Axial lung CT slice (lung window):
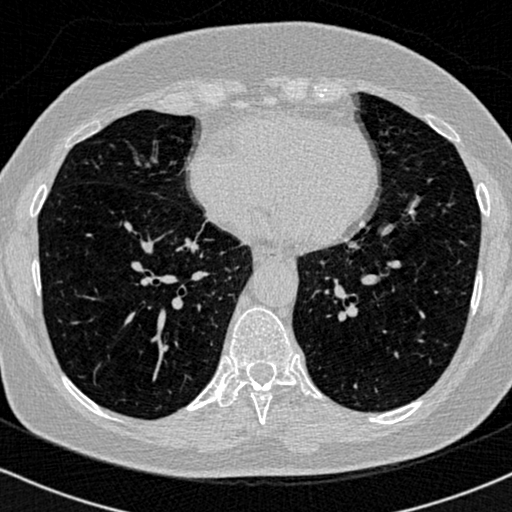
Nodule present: no